Question: We've been experiencing strange problems with the WindowsAzure.Mobile component. It keeps giving a strange exception when retrieving data from the server which it never did before. The project where we use that component also uses it to login with Google & Facebook and that also has been throwing weird exception. This behavior started showing up after updating Xamarin.Studio to the new version.

System.ArgumentOutOfRangeException: Argument is out of range. at System.DateTime.op_Subtraction (DateTime d, TimeSpan t) [0x00000] in :0 at Android.Runtime.AndroidCurrentSystemTimeZone.IsAmbiguousTime (DateTime time) [0x0001d] in /Users/builder/data/lanes/1131/62e09eb0/source/monodroid/src/Mono.Android/src/Runtime/AndroidCurrentSystemTimeZone.cs:113 at Android.Runtime.AndroidCurrentSystemTimeZone.GetUtcOffset (DateTime time) [0x00049] in /Users/builder/data/lanes/1131/62e09eb0/source/monodroid/src/Mono.Android/src/Runtime/AndroidCurrentSystemTimeZone.cs:100 at System.TimeZone.ToLocalTime (DateTime time) [0x00000] in :0 at System.DateTime.ToLocalTime () [0x00000] in :0 at Microsoft.WindowsAzure.MobileServices.MobileServiceIsoDateTimeConverter.ReadJson (Newtonsoft.Json.JsonReader reader, System.Type objectType, System.Object existingValue, Newtonsoft.Json.JsonSerializer serializer) [0x00000] in :0 at Newtonsoft.Json.Serialization.JsonSerializerInternalReader.DeserializeConvertable (Newtonsoft.Json.JsonConverter converter, Newtonsoft.Json.JsonReader reader, System.Type objectType, System.Object existingValue) [0x00000] in :0 at Newtonsoft.Json.Serialization.JsonSerializerInternalReader.Deserialize (Newtonsoft.Json.JsonReader reader, System.Type objectType, Boolean checkAdditionalContent) [0x00000] in :0 --- End of stack trace from previous location where exception was thrown --- at System.Runtime.ExceptionServices.ExceptionDispatchInfo.Throw () [0x00000] in :0 at System.Runtime.CompilerServices.TaskAwaiter1[System.Collections.Generic.List1[Dvit.Apps.OpenBiz.Pcl.Models.SysType]].GetResult () [0x00000] in :0 at Dvit.Apps.OpenBiz.Pcl.Services.AzureService+d__35'1[Dvit.Apps.OpenBiz.Pcl.Models.SysType].MoveNext () [0x0006a] in c:\Code\Dvit\Dvit.Apps.Bizzumi.Android\Main\Source\Dvit.Apps.OpenBiz.Pcl\Services\AzureService.cs:390
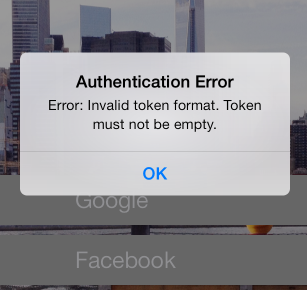
Answer: It seems to be a bug when working with CEST (Central European Summer Time) as timezone. If i switch the timezone from the device i debug on to something else than CEST, it will not crash anymore. We opened a thread on bugzilla, for the people who want to follow: <URL>